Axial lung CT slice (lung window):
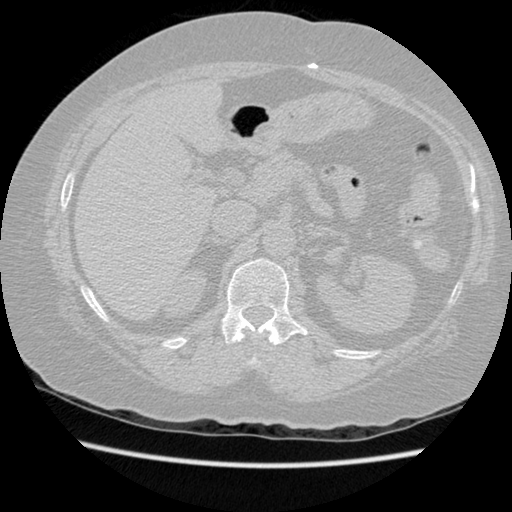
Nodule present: no